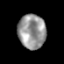
Tissue: prostate
Cell type: Myeloid cells
Senescence score: 0.3404
Nuclear area (px): 934
Mean DAPI intensity: 149.314